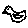
Label: bird